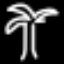
Label: palm tree